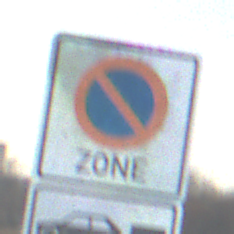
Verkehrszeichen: BeginnEingeschraenktesHalteverbotZone
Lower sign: HinweisDurchSinnbild15
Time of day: SunriseSunset
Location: Outdoor (Nature)
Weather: PartlyCloudy
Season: NotSpecified
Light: Natural